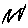
Label: zigzag